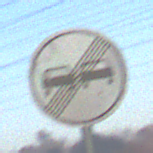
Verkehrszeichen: EndeUeberholverbot
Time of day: Dawn
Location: Outdoor (Nature)
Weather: Clear
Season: NotSpecified
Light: Natural